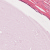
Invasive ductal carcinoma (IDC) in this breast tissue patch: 0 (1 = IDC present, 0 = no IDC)